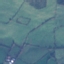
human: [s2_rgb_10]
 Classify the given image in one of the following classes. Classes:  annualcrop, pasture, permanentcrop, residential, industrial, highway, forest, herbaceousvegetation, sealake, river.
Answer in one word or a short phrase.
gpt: Pasture